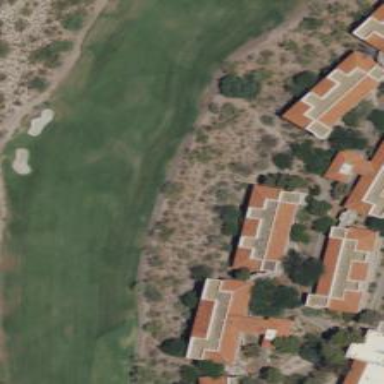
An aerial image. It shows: Rough grass area on golf course.